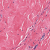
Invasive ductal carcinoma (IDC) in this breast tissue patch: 0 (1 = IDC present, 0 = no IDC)